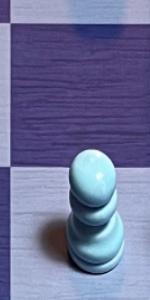
Label: Pawn_White